Field crop: maize
Growth stage: 1
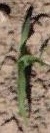
Species: maize